Question: I'm trying to optimize my chess program. I'm using 'ulong' bitboards to generate legal moves as I thought it would be very quick. Profiler, however, suggests that much of the time is spent on bitwise AND operation (over 20% of inclusive samples, as shown below; analysis performed several times with the same result).
The profiled code was optimized x64, ran on VMWare Player (Windows 7 guest, Debian host). I couldn't get Mono Profiler to work to see if it produces the same results, but Mono executed natively on Linux ran code exactly the same time as .Net framework on VMWare.
Can the report shown below possibly be correct and the operation is indeed that heavy, am I misinterpreting it, or is the profiler inaccurate?

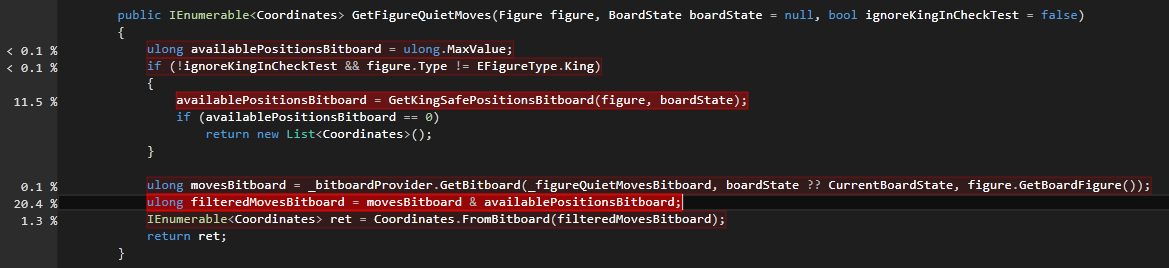
Answer: It turns out to be a profiler inaccuracy. I moved the line above the AND operation ('ulong movesBitboard = ...') to some other location and now this line is marked as taking over 20% of samples - and that result is perfectly reasonable.